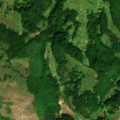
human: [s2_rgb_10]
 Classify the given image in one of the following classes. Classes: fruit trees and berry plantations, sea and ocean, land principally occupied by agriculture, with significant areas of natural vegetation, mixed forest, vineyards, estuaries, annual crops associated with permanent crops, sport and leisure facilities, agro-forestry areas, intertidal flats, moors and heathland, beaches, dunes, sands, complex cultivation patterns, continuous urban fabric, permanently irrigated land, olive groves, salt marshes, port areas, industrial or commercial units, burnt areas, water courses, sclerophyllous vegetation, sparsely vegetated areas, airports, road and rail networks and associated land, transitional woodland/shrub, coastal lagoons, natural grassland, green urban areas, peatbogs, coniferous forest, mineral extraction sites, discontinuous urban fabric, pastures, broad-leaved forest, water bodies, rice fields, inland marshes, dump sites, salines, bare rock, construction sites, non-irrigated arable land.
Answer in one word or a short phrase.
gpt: land principally occupied by agriculture, with significant areas of natural vegetation, broad-leaved forest, natural grassland, transitional woodland/shrub